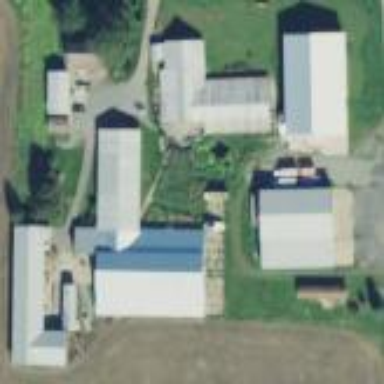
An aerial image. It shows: Farmyard area.